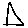
Label: triangle